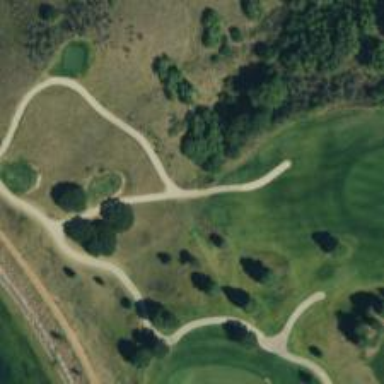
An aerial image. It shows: Golf cartpath that is also road path.